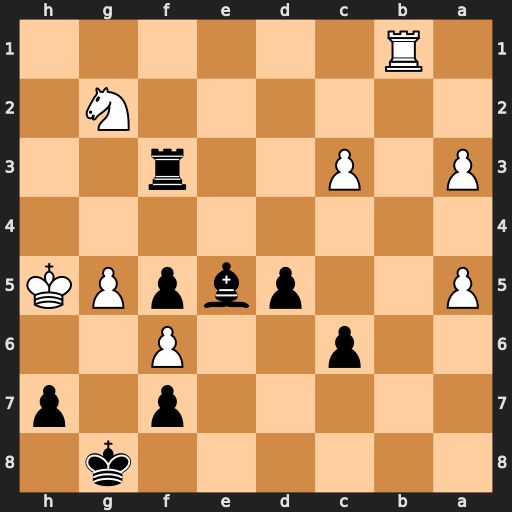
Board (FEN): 6k1/5p1p/2p2P2/P2pbpPK/8/P1P2r2/6N1/1R6
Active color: b
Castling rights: -
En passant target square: -
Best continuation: Rh3+ Nh4 Bg3